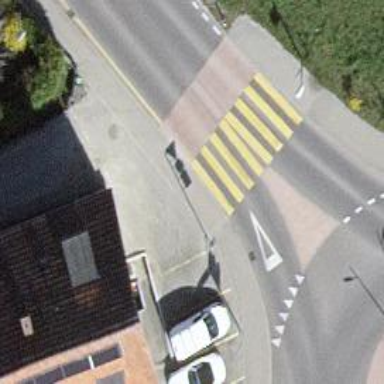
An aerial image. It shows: Uncontrolled zebra crossing on the road.